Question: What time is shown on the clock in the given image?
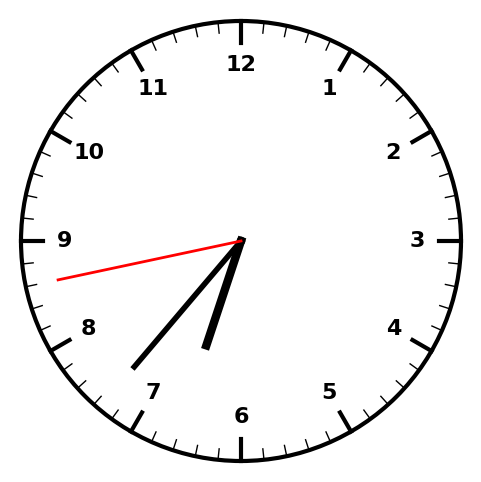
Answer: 06:36:43